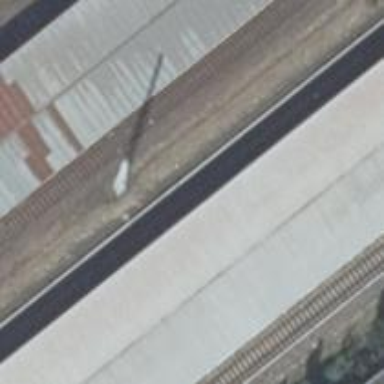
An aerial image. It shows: Platform edge at railway station.